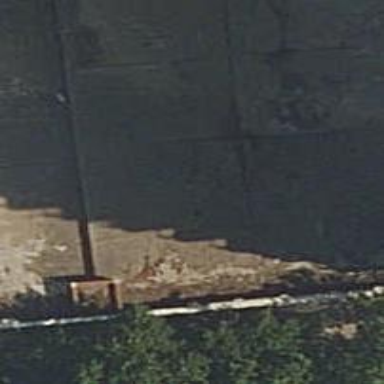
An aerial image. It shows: Car shop.